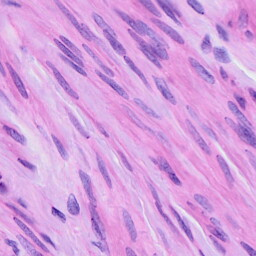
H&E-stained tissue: Ovarian